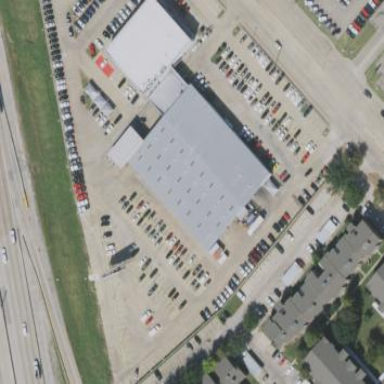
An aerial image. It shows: Car shop building.